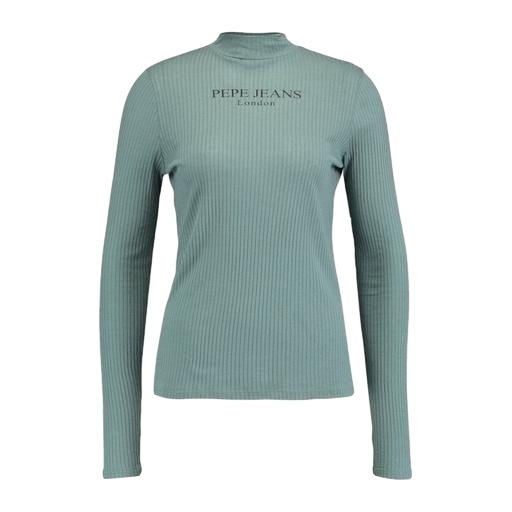
high-neck ribbed-jersey t-shirt, green polo-neck top, green skinny-fit stretch polo shirt, white background